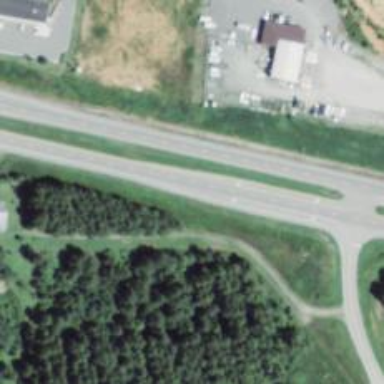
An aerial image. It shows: Trunk highway with expressway features.